Question: I am trying to design a layout that looks something like this:

I want the entire layout to be designed using percentages instead of px. I think I am fairly close, but I am having issues with the margins or something. Here is my current code:
CSS
'''
html, body {
width: 95%;
margin: 0 auto;
height: 100%;
}
#header {
margin: 0;
background-color: #000000;
height: 5%;
width: 100%;
}
#wrapper {
height: 95%;
margin: 0;
}
#content {
width: 100%;
overflow: hidden;
height: 95%;
margin: 0;
}
#left {
margin: 0;
width: 25%;
height: 500px;
float: left;
}
#right {
float: left;
width: 75%;
height: 100%;
margin-right: 0%;
display: inline;
}
.boxes {
margin: .5%;
width: 48%;
height: 48%;
}
#topleft {
float: left;
}
#topright {
float: left;
display: inline;
}
#bottomleft {
float: left;
}
#bottomright {
float: left;
display: inline;
}
'''
HTML
'''
<html>
<body>
<div id="header">
</div>
<div id="wrapper">
<div id="content">
<div id="left">
</div>
<div id="right">
<div class="boxes" id="topleft"></div>
<div class="boxes" id="topright"></div>
<div class="boxes" id="bottomleft"></div>
<div class="boxes" id="bottomright"></div>
</div>
</div>
</div>
</body>
</html>
'''
What else do I need to add to my CSS and or HTML code to get the layout I am looking for? Any help would be greatly appreciated.
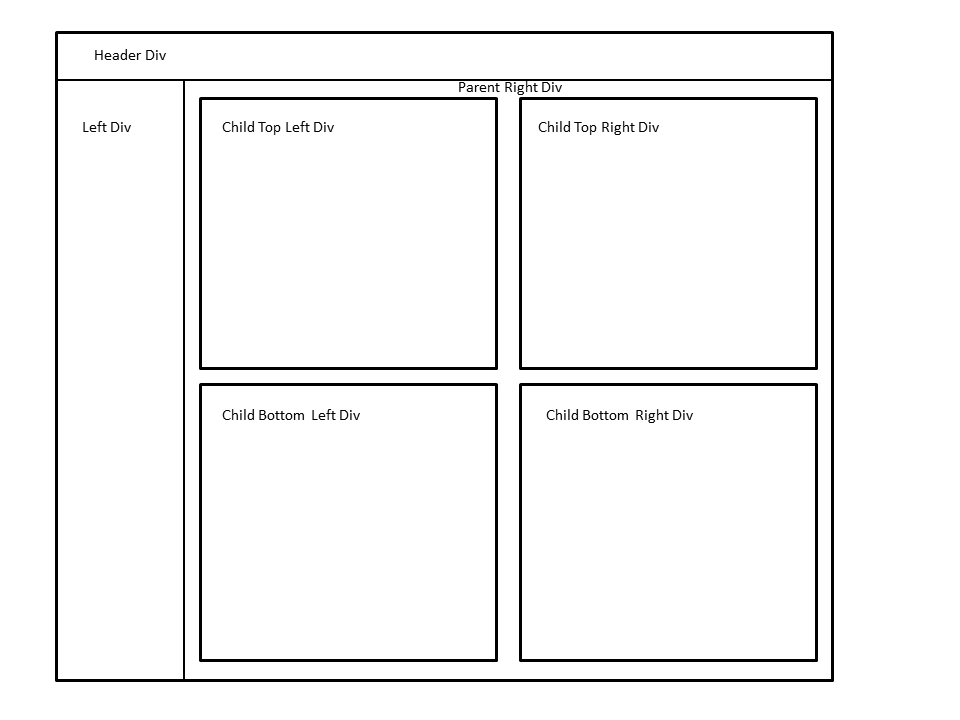
Answer: I guess now it's correct, take a look. I came back with the was wrong. But I used the 'box-sizing: border-box' of css3 to make the width include the borders of '#left' and . Also, I've set the which completes the size needed along with the :
'''
html, body {
width: 95%;
margin: 0 auto;
height: 100%;
border: 1px solid;
}
#header {
margin: 0;
#background-color: #000000;
height: 5%;
width: 100%;
border: 1px solid;
}
#wrapper {
height: 95%;
margin: 0;
}
#content {
width: 100%;
#overflow: hidden;
height: 95%;
margin: 0;
padding: 0px;
}
#left {
box-sizing: border-box;
margin: 0;
width: 25%;
height: 500px;
float: left;
border: 1px solid;
padding: 0px;
}
#right {
float: left;
width: 75%;
height: 100%;
margin-right: 0px;
display: inline;
padding: 0px;
}
.boxes {
box-sizing: border-box;
margin: .5%;
width: 49%;
height: 49%;
border:1px solid;
}
#topleft {
float: left;
}
#topright {
float: left;
display: inline;
}
#bottomleft {
float: left;
}
#bottomright {
float: left;
display: inline;
}
'''